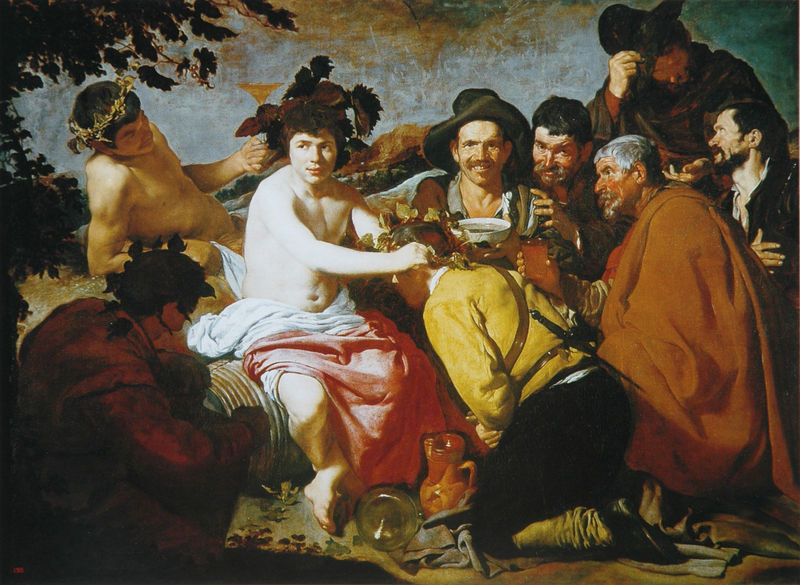
Titel: Bacchus
Künstler: Diego Rodríguez de Silva y Velázquez
Standort: Madrid
Institution: Museo del Prado
Schlagwörter: akt, baum, berg, blau, blätter, dunkel, gemälde, gott, gruppe, haut, himmel, laub, mann, nackt, schatten, umhang, weiß, wolken, bäume, gelb, grün, landschaft, menschen, ocker, sitzen, braun, brust, bunt, getränk, glas, grau, hell, hut, hüte, licht, männer, orange, schwarz, blüten, gürtel, rot, tuch, beige, fest, malerei, alkohol, alt, bart, betrunken, feiern, flasche, flaschen, gelage, getränke, hemd, jung, saufen, schnurrbart, trinken, alte, barock, falten, messer, schale, schüssel, teller, bild, niederlande, hügel, natur, gold, haare, kelch, mantel, tücher, gewänder, blatt, girlande, en face, kontrast, krone, rosa, bauern, kanne, keramik, krug, ranken, trauben, vase, lächeln, gebirge, herbst, pause, rast, romantik, essen, wein, robe, strumpf, faltenwurf, halbakt, junge, knie, oberkörper, freude, becher, lachen, strümpfe, bücken, knabe, draußen, rückenfigur, geschirr, schwert, knien, soldat, haarkranz, fass, schuh, kranz, lorbeer, lorbeerkranz, ranke, karaffe, jüngling, krüge, weintrauben, götter, bacchus, satyr, faun, dolch, knieend, krönung, gebirg, weinlaub, flämisch, gurt, velazquez, kränze, trinker, pokal, traube, reben, weinranken, amor, gefäße, anbetung, kräftig, spaß, glück, dionysos, neun, weinranke, bursche, glücklich, weinbauern, winzer, lorbeerkränze, glass, wandere, trunk, jünglinge, bekränzung, zweifel, besoffen, clinton, caravaggio, messen, bachus, kie, krönen, baccus, satyrn, dyonisos, bacchanale, bacchanalen, besäufnis, frohsinn, jacob jordaens, jordaens, kruz, niederlassen, weinlaubkränze, idiot, zechen, dionysus, betrinken, mantelgläser, oranange, kgemälde, backhaus gelage, lustknabe